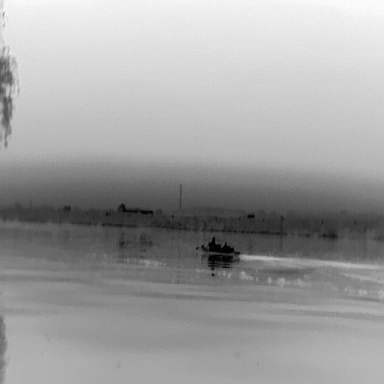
There is a warship in the infrared image.